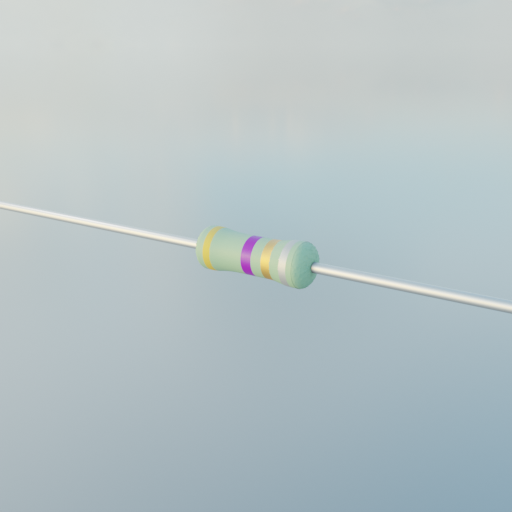
Resistor colour bands (in order): gold, violet, gold, silver